Field crop: maize
Growth stage: 2
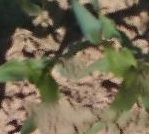
Species: maize